Question: Picture the notification-dropdown menu from Facebook.
I want to implement something similar. When clicking 'Slet', it's supposed to delete that notification from the list.

'''
private void AddNotificationsToPanel(List<Notification> notifications, StackPanel panel)
{
panel.Children.Clear();
foreach (var notification in notifications)
{
//We want every message to have text, a delete button and a postpone button
//So we need a nested stackpanel:
var horizontalStackPanel = new StackPanel();
horizontalStackPanel.Orientation = Orientation.Horizontal;
panel.Children.Add(horizontalStackPanel);
//Display the message:
var text = new TextBlock();
text.Text = notification.Message;
text.Foreground = Brushes.Black;
text.Background = Brushes.White;
text.FontSize = 24;
horizontalStackPanel.Children.Add(text);
//Add a delete button:
var del = new Button();
del.Content = "Slet";
del.FontSize = 24;
del.Command = DeleteNotificationCommand;
horizontalStackPanel.Children.Add(del);
//Add a postpone button:
var postpone = new Button();
postpone.Content = "Udskyd";
postpone.FontSize = 24;
postpone.IsEnabled = false;
horizontalStackPanel.Children.Add(postpone);
}
panel.Children.Add(new Button { Content = "Luk", FontSize = 24, Command = ClosePopupCommand });
}
'''
Basically, I have a vertical stackpanel with x amount of horizontal stackpanels. Each of those have a textbox and two buttons.
How do I know which button I clicked? The buttons are all bound to a delete command, but I'm kind of unsure how these work:
'''
public ICommand DeleteNotificationCommand
{
get{
return new RelayCommand(o => DeleteNotification());
}
}
'''
Which then create this method:
'''
private void DeleteNotification()
{
Notifications.Remove(NotificationForDeletion);
AddNotificationsToPanel(Notifications, Panel);
}
'''
Problem is we don't know which Notification to delete, because I don't know how to see which button was clicked. Any ideas?
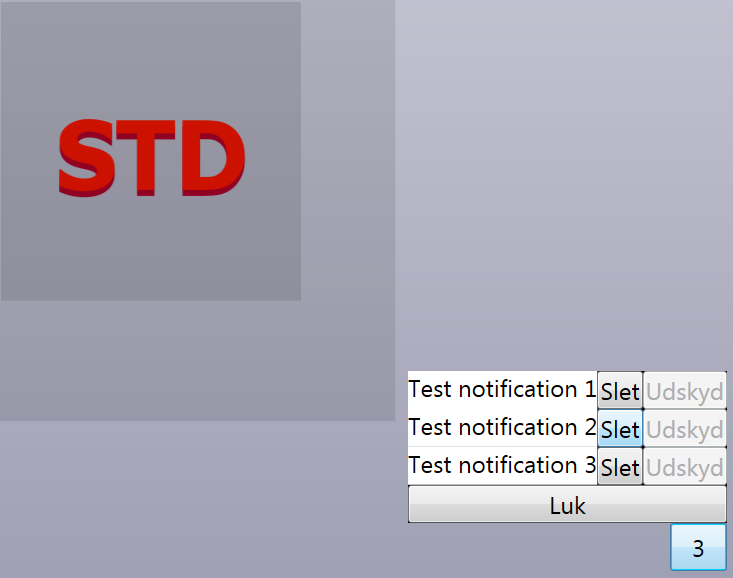
Answer: You should use <URL> property of the button by assigning unique identifier of each notification to it. I'm assuming your notification has an unique integer id:
'''
//Add a delete button:
var del = new Button();
del.Content = "Slet";
del.FontSize = 24;
del.Command = DeleteNotificationCommand;
del.CommandParameter = notification.Id; // <-- unique id
horizontalStackPanel.Children.Add(del);
'''
Then in the DeleteNotification method, you need to specify a parameter for the key.
'''
public ICommand DeleteNotificationCommand
{
get{
return new RelayCommand(DeleteNotification);
}
}
private void DeleteNotification(object parameter)
{
int notificationId = (int)parameter;
var NotificationForDeletion = ...; // <--- Get notification by id
Notifications.Remove(NotificationForDeletion);
AddNotificationsToPanel(Notifications, Panel);
}
'''
Now, in the DeleteNotification you can identify the Notification that is related to the button.